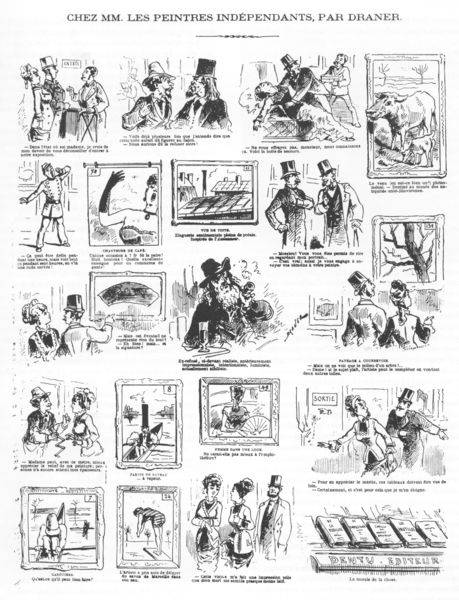
Titel: Chez MM. les peintres indépendents
Künstler: Renard Jules Draner
Standort: viele Standorte
Institution: Seriendruck
Schlagwörter: baum, gemälde, mann, weiß, frauen, menschen, damen, frankreich, frau, handschuh, hut, hüte, kleid, kleider, männer, paris, schwarz, skizze, szene, zeichnung, dach, dame, haus, tier, fächer, gespräch, herren, zylinder, alt, bart, geschichte, rahmen, bild, herr, spiegel, baumstamm, feld, vieh, paar, personen, blatt, sängerin, schrift, bilder, bücher, papier, rahmung, unterhaltung, dächer, grafik, graphik, klein, kuh, rind, figuren, französisch, dampfer, karikatur, pfeife, rauchen, maler, edel, zeigen, schick, unterschrift, buch, schwimmen, druck, druckgraphik, lithographie, schwarz weiss, druckgrafik, comic, titel, seite, illustration, politik, polizist, satire, text, zeitschrift, zeitung, buchstaben, soldat, beschriftung, plakat, reihe, worte, blat, daumier, französich, heft, ausstellung, untertitel, ehepaar, serie, satyre, museum, ohnmacht, abfolge, einzelbilder, gespräche, szenen, kästchen, bildunterschrift, wort, szenisch, ren, geschichten, kalb, zeichnungen, schwimmer, zeichnunge, erzählung, einzeln, bildergeschichte, folge, seriendruck, diva, badeanzug, bilderbogen, grafiken, karikaturen, geälde, konversation, bildgeschichte, schwimmerin, strip, sequenzen, bildgeschichten, charikaturen, seriee, buchstaebn, t, 20, witzbild, grandville, ecomic, chez, witze, cartoons, szen